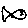
Label: fish